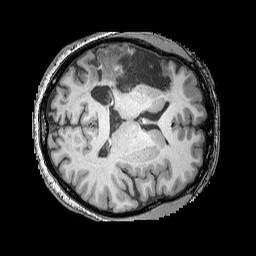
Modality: T1w
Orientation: axial
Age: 36
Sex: female
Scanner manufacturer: siemens
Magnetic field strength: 3 T
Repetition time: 2.25 s
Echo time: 0.00411 s